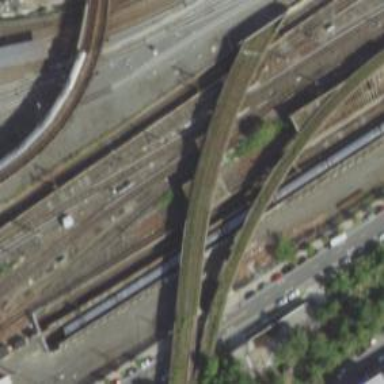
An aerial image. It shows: Disused railway bridge leading to yard area.